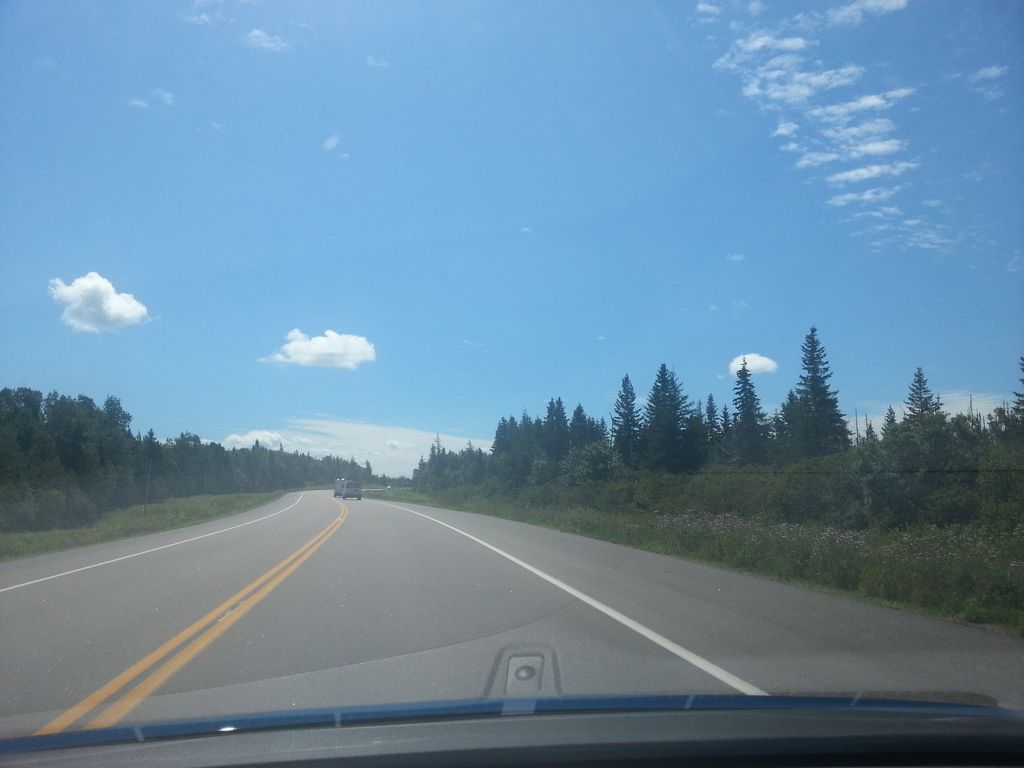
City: charlottetown